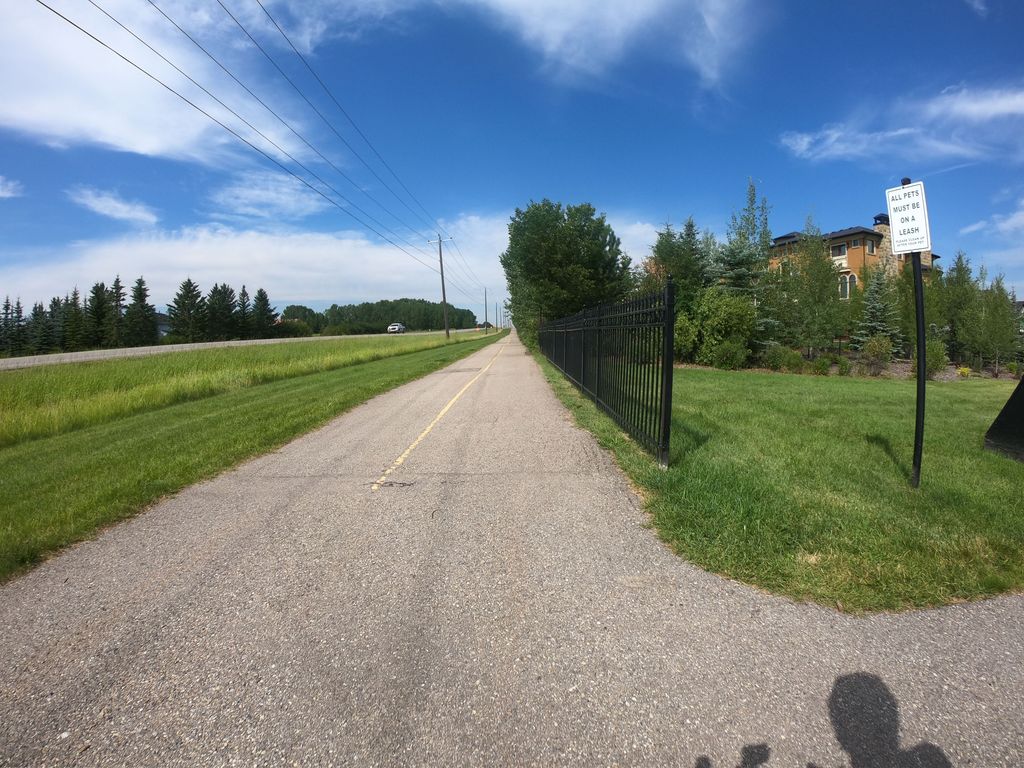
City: calgary